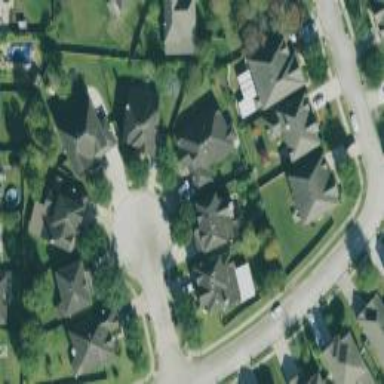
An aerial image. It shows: Residential road.